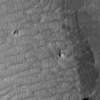
Atmospheric dust classification: not_dusty